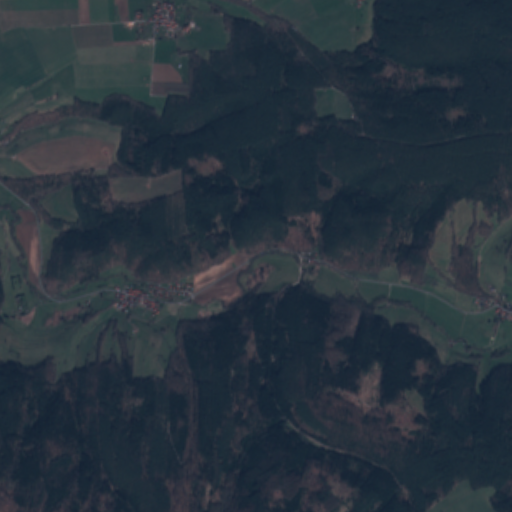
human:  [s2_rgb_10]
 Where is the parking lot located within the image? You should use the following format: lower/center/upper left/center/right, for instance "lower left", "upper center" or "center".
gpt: The parking lot is located in the center left of the image.
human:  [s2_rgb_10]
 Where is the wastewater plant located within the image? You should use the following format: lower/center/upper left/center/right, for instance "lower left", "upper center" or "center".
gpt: The wastewater plant is located in the center left of the image.
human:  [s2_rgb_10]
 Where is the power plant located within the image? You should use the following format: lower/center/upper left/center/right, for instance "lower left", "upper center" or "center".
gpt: There is no power plant in the image.